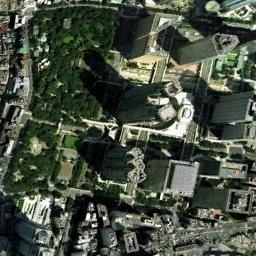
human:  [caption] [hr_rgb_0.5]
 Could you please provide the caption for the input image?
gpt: There are many dense tall buildings and several roads and many trees in a business district .

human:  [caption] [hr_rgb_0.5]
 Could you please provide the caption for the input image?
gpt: There are six tall buildings section.

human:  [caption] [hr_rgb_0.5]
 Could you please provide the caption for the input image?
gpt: The commercial area is consist of many tall buildings next to the trees .

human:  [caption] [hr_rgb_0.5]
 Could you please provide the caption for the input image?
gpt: A commercial area has lots of high-rise buildings and a grove of trees is also in the commercial area .

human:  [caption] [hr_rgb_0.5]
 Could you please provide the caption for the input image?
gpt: There are many green trees and some buildings on a commercial area .